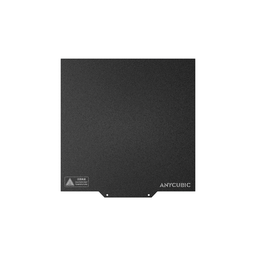
Label: electronics